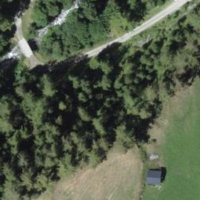
EUNIS habitat code: 44
Species observed at this site:
Pinguicula alpina
Sorbus aucuparia